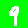
Digit: 9